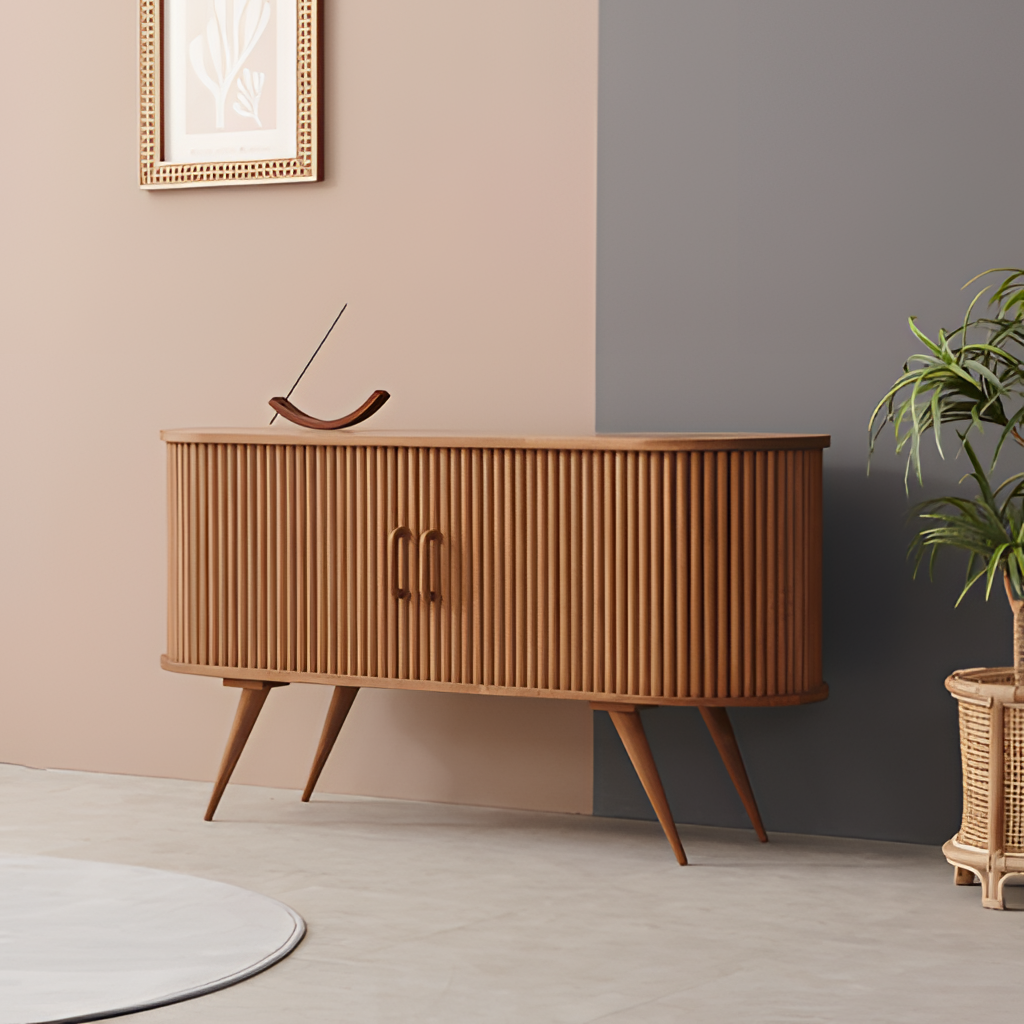
living room, wood sideboard, pink and gray paint wallpaper, with vertical two tone pattern, modern, tile flooring, with large square pattern